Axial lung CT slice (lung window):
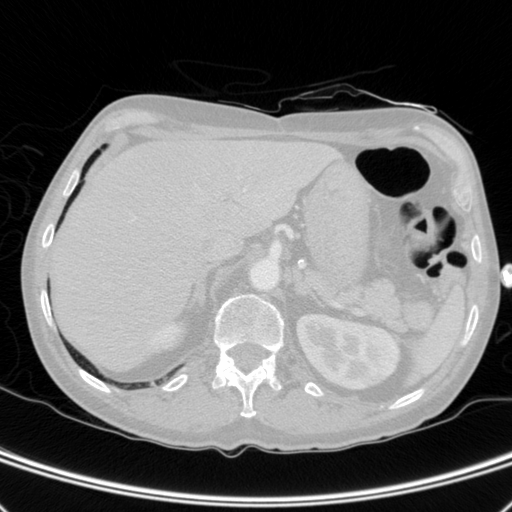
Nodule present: no